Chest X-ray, PA view. Patient: 29 years old, sex M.
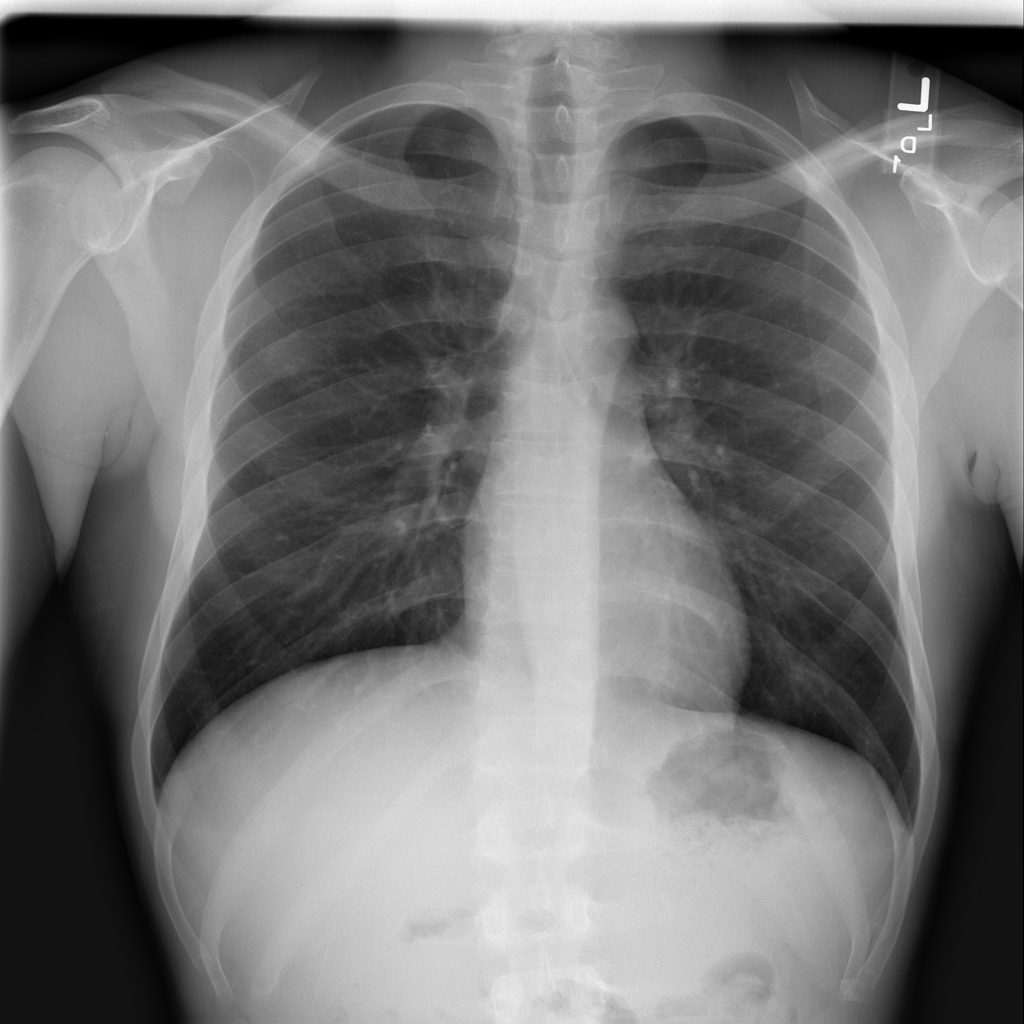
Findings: Pneumonia